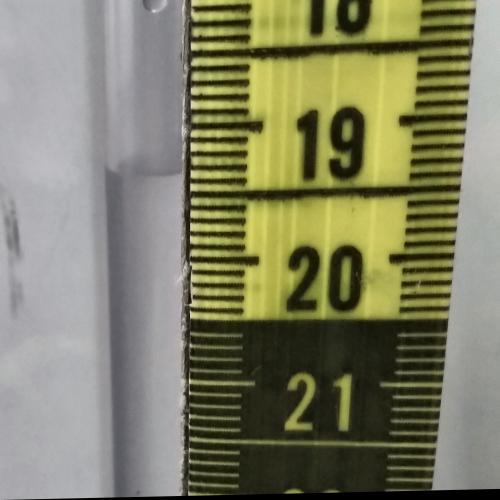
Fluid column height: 19.3 cm